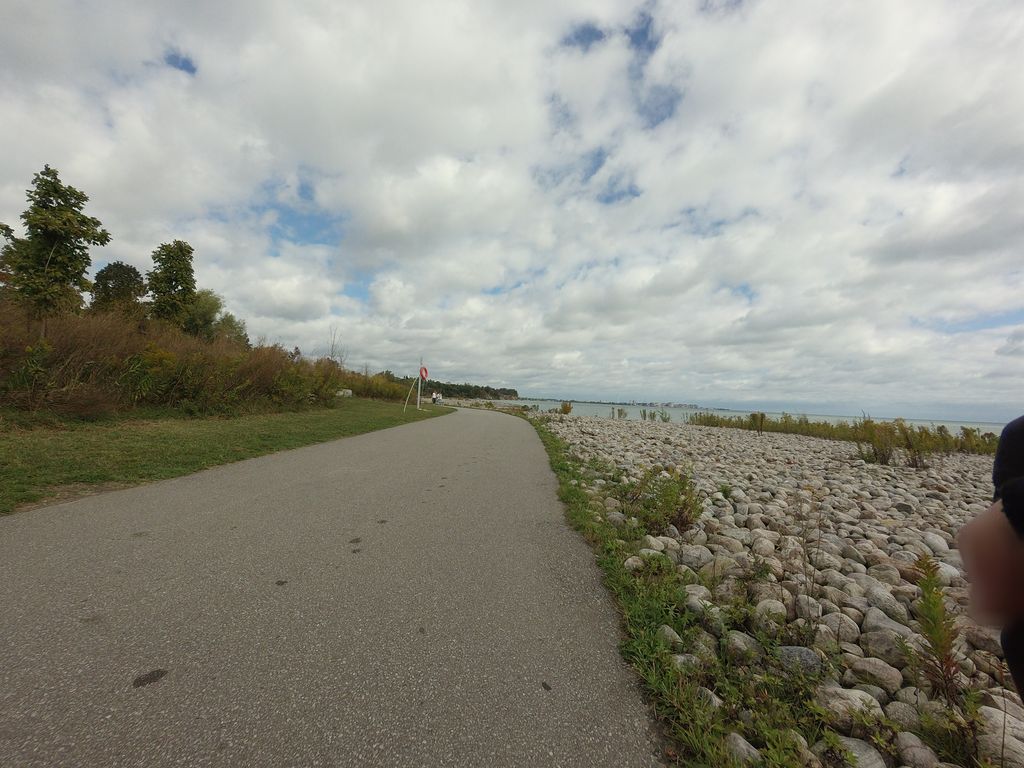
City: toronto